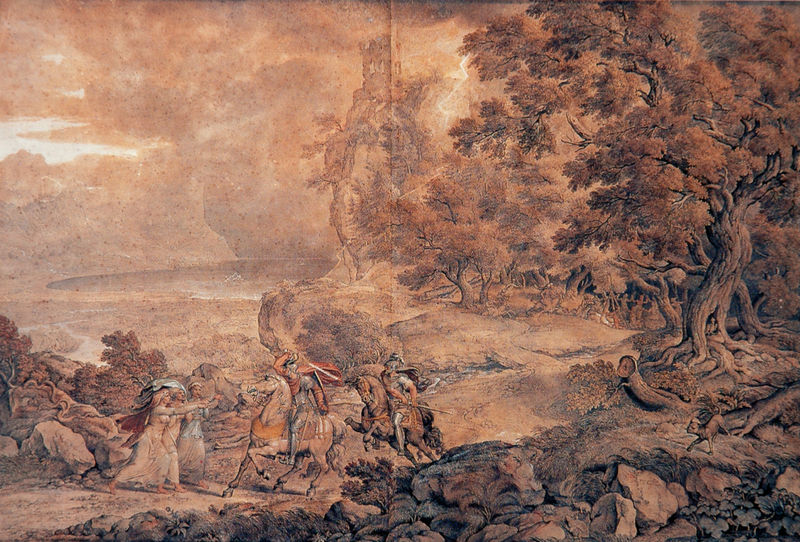
Titel: Landschaft mit Macbeth und den Hexen
Künstler: Joseph Anton Koch
Standort: Glasgow
Institution: The University, Huntarian Art Gallery
Schlagwörter: angriff, baum, berg, blätter, felsen, gemälde, gewitter, himmel, kampf, laub, mann, meer, schatten, umhang, wasser, weiß, wolken, aquarell, bäume, fluss, frauen, gelb, grün, landschaft, menschen, mädchen, ocker, see, ufer, äste, braun, fenster, frau, grau, kleid, licht, männer, orange, schwarz, strasse, szene, zeichnung, dame, hund, rot, schal, schloss, tier, tiere, tuch, weg, beige, malerei, mensch, stein, steine, bild, ast, baumstamm, erde, natur, wind, pfad, sonne, drei, blatt, rosa, wald, pferd, pferde, reiter, turm, hufe, rappe, reiten, sattel, zaumzeug, papier, schwer, steinig, fels, graphik, nebel, geröll, füsse, wagen, romantik, erhaben, krieg, schlacht, sturm, unwetter, soldaten, grazien, nazarener, abendrot, flucht, barfuss, ruine, antike, fuss, burg, festung, ier, lichtung, radierung, stich, illustration, raub, schwert, schwerter, waffen, überfall, soldat, waffe, koloriert, degen, helm, ritter, jagd, kämpfen, rüstung, schimmel, hufen, schoss, wurzeln, reh, ross, blitz, hilfe, rinde, verfolgung, krieger, romanik, laubbäume, historismus, zaunzeug, eiche, wegrand, gallopp, eichen, kupferstich, buchseiten, perd, bote, bitte, rötel, knick, koch, wanderung, sprengen, jagen, retten, abendlicht, galopp, abwehr, hexe, hexen, schottland, auqarell, galoppieren, sublim, gnade, baumwurzeln, hieb, das erhabene, kiutsche, macbeth, pellerina, prophezeihung, shakespeare, stamma, wolkenwolke, grazie, schwertkampf, horses, menschenpferde, knights